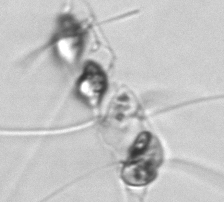
Label: Chaetoceros